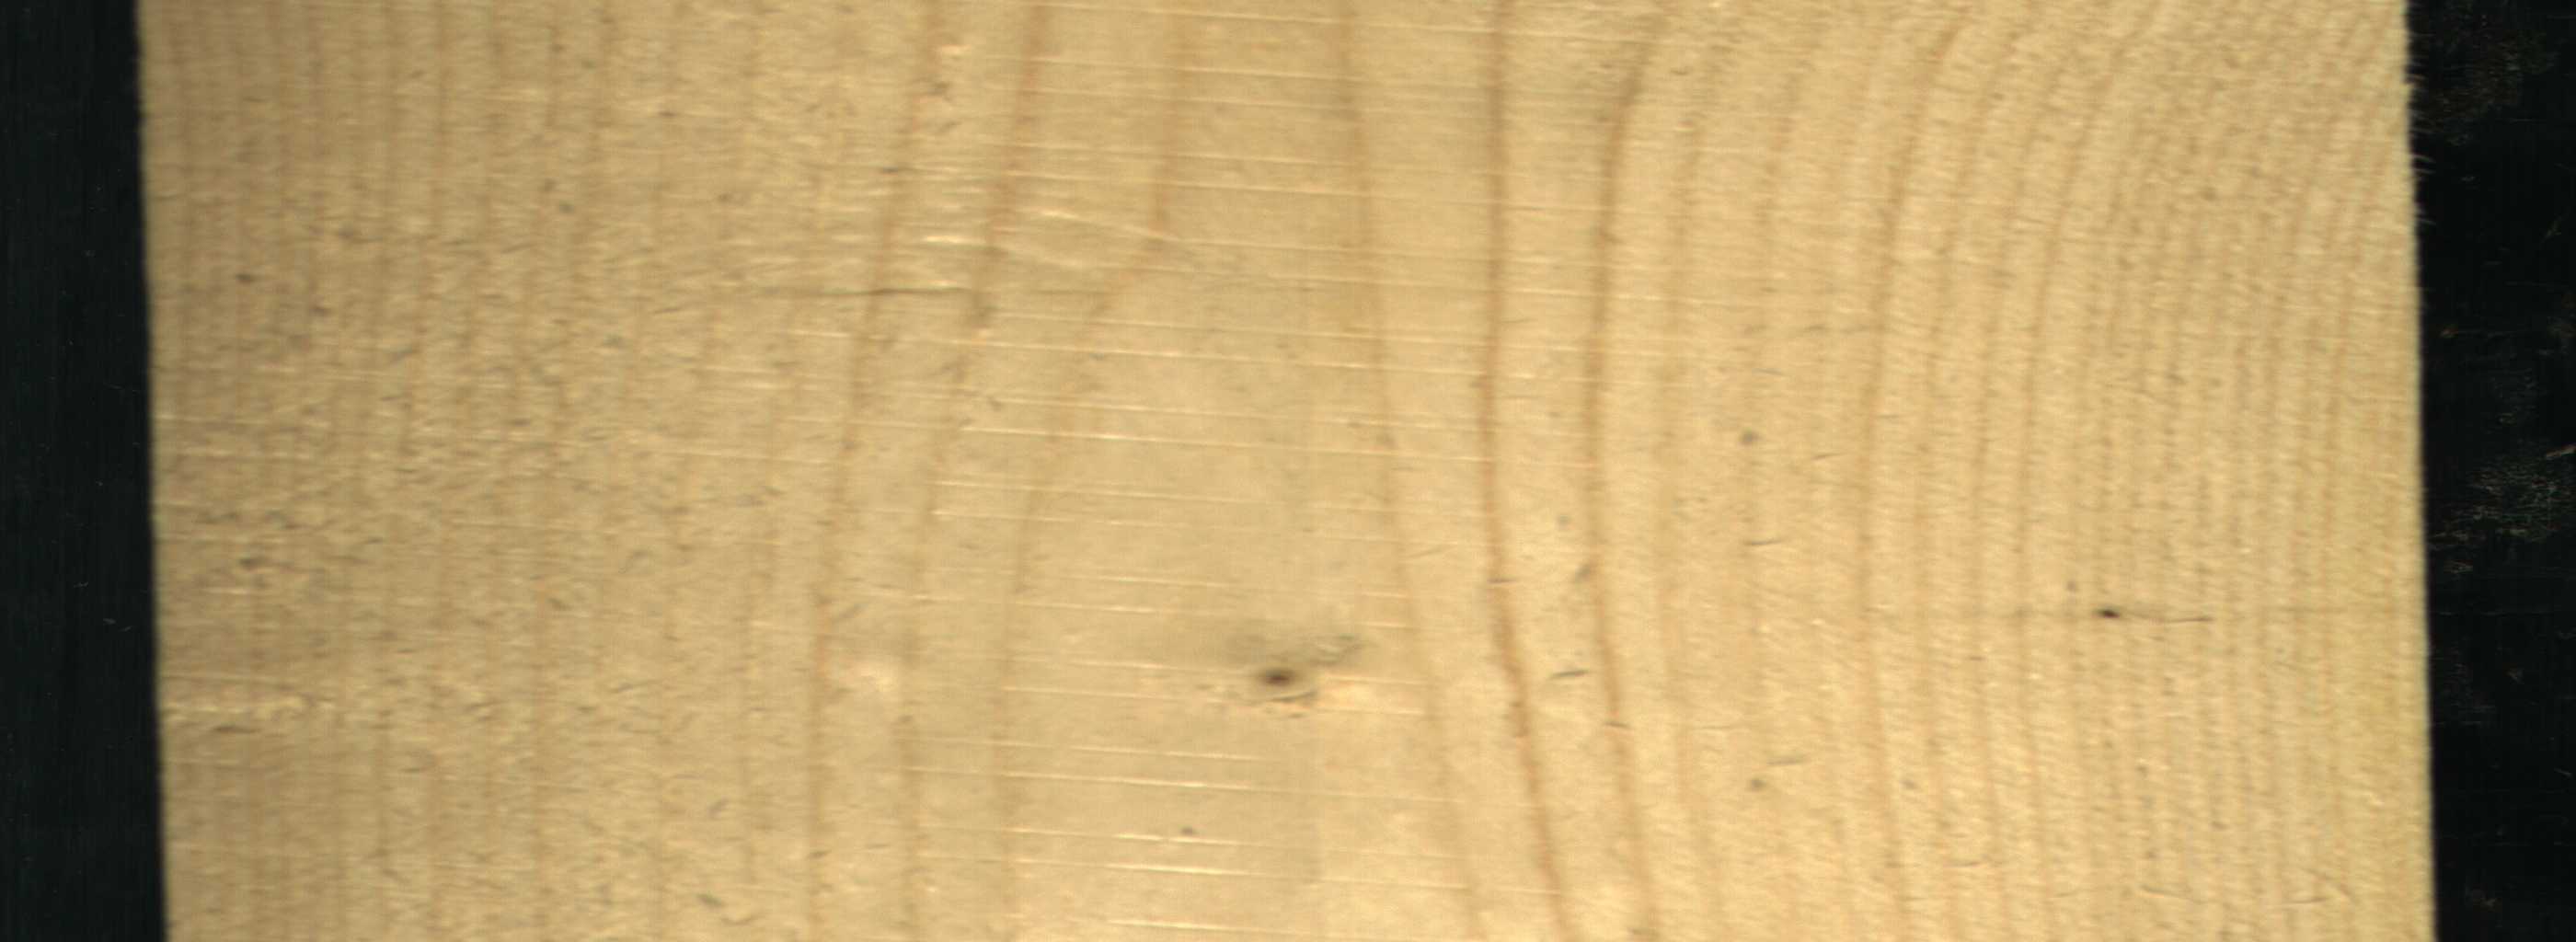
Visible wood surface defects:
Live_Knot